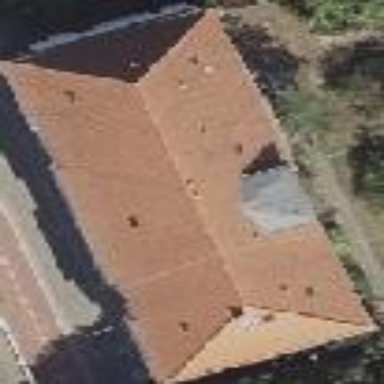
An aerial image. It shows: Apartment building with hipped roof.